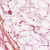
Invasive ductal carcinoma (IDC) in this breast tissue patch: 0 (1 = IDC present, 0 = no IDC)